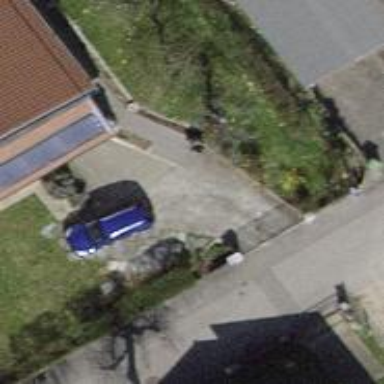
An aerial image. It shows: Alleyway designated as service road.